Question: I have a Datagrid view, and I want to remove the row header for all rows...
I am trying to remove the rounded part as shown in the below figure (Row header)
For that, I have written the code below.... but it's not working...
'''
private void dgvProducts_RowPrePaint(object sender, DataGridViewRowPrePaintEventArgs e)
{
e.PaintCells(e.ClipBounds, DataGridViewPaintParts.All);
e.PaintHeader(DataGridViewPaintParts.All
| DataGridViewPaintParts.Border
| DataGridViewPaintParts.None
| DataGridViewPaintParts.SelectionBackground
| DataGridViewPaintParts.ContentBackground);
e.Handled = true;
}
'''
Would any pls give any sample code for removing the row header in Datagrid view .....
Many thanks. In advance.....
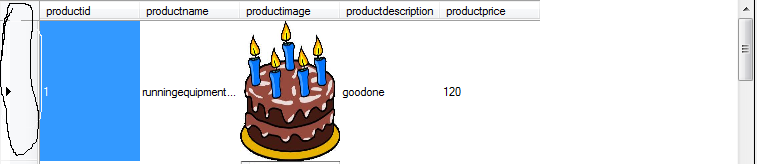
Answer: Look for a RowHeadersVisible property on the DataGridView in the designer.